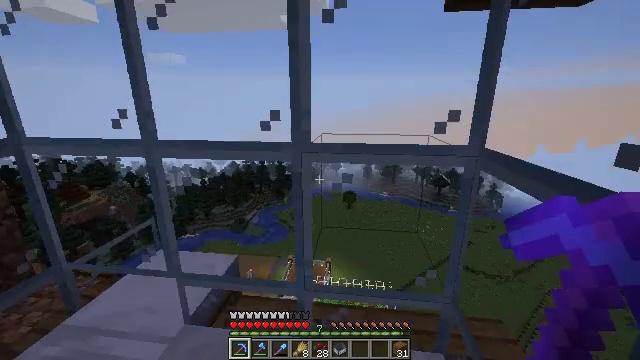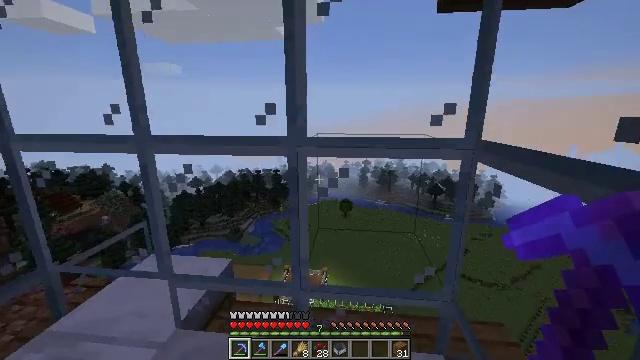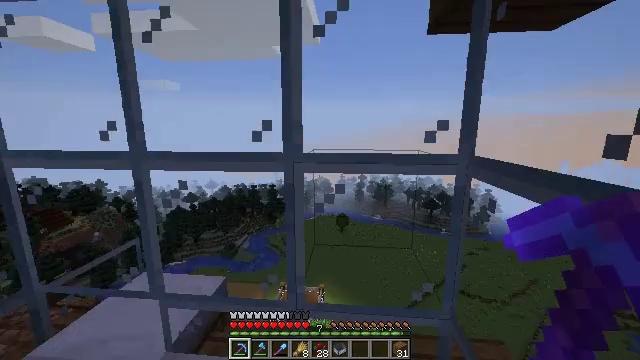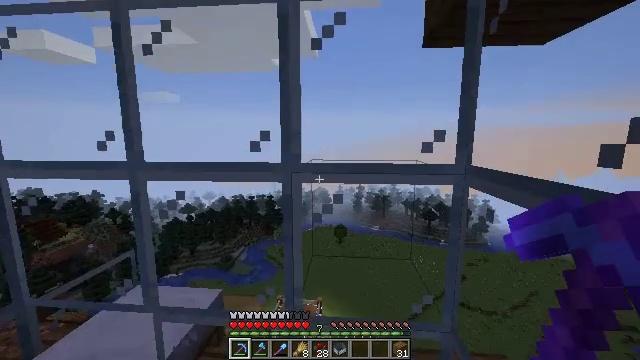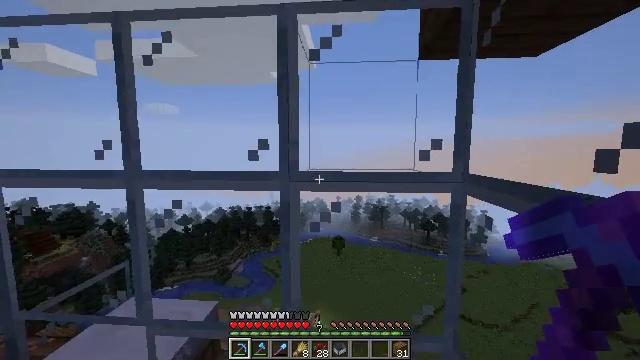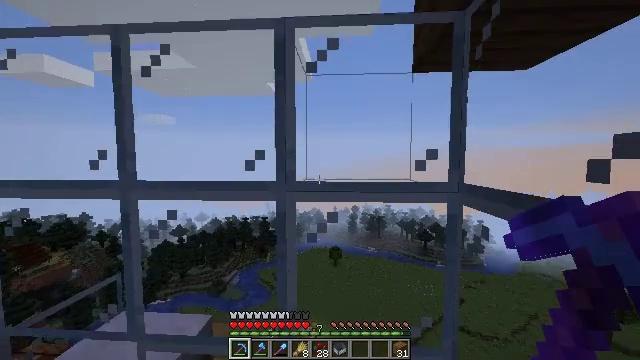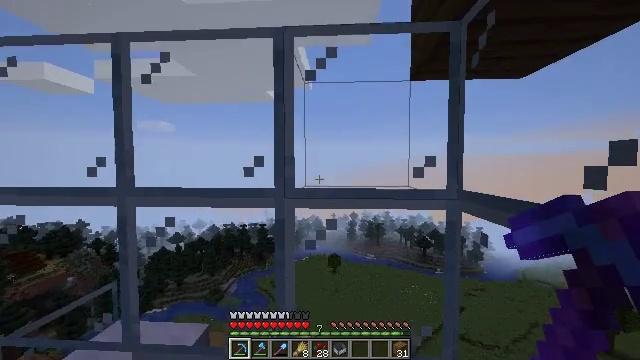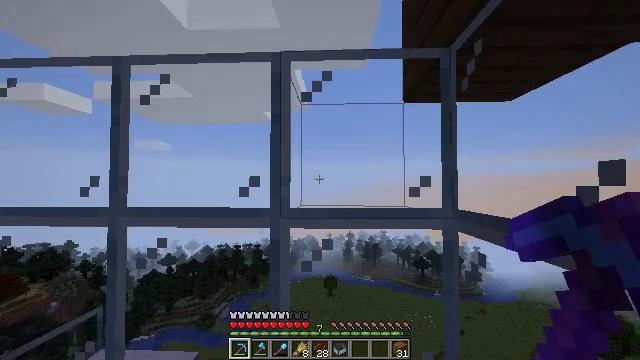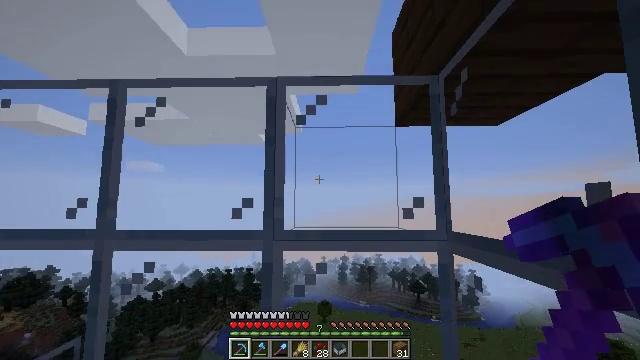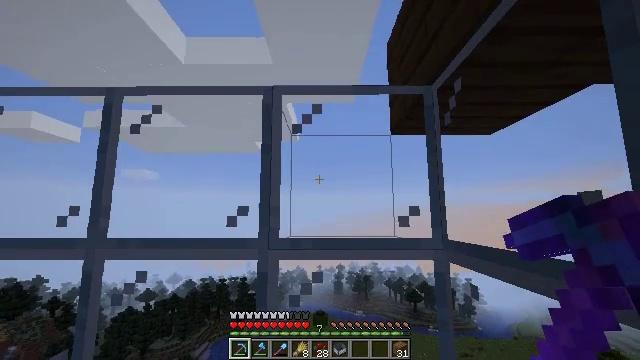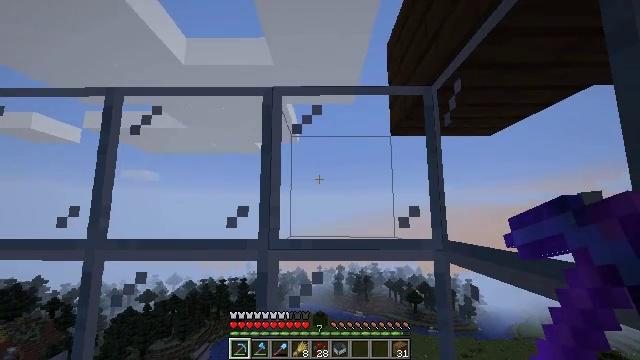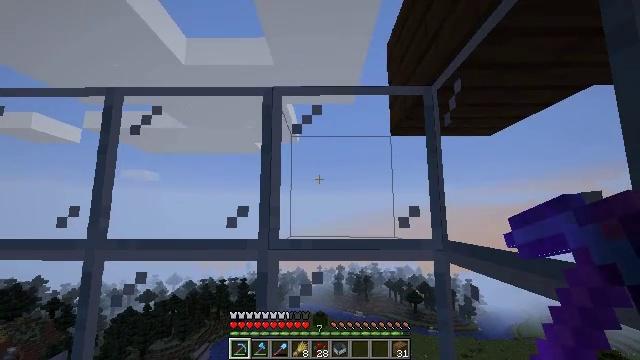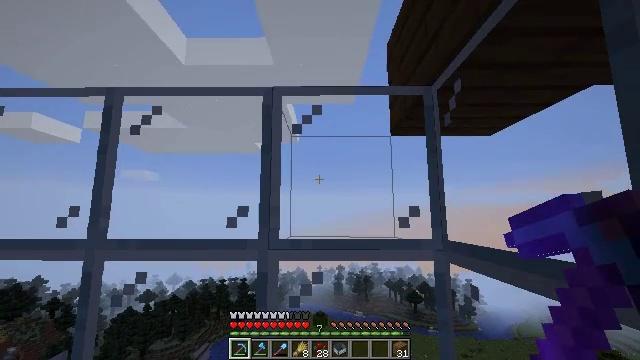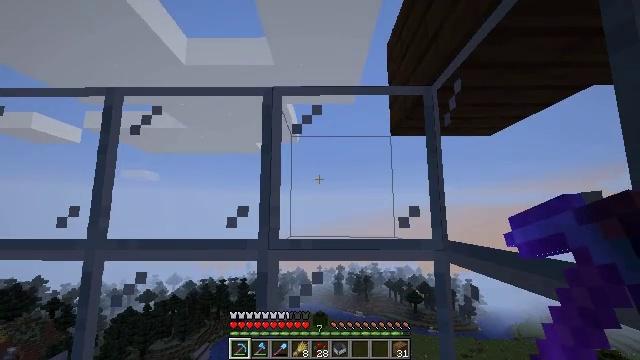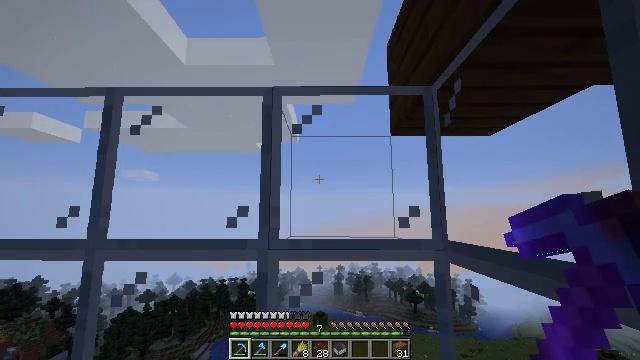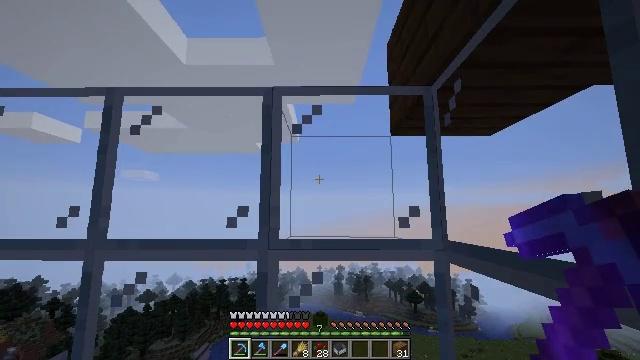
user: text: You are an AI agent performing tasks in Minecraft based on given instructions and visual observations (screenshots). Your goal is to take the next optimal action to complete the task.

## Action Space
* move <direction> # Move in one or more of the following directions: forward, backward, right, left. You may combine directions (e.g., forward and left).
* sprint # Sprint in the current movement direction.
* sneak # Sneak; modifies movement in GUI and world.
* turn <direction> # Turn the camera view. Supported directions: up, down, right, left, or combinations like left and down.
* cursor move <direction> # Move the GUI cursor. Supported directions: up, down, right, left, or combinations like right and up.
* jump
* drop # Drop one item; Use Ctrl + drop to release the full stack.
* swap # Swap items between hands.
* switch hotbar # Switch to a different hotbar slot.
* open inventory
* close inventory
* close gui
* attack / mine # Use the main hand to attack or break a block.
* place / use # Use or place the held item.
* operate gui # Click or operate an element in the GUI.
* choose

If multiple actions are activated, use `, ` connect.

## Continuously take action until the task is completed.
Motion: motion action
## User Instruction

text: Break the glass block.
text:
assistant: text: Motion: turn up
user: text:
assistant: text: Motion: turn up
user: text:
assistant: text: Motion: turn up
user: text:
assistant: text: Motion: turn up
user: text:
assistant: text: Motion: turn up
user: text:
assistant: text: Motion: turn up
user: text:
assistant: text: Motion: turn up
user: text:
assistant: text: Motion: turn right and up
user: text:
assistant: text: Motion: turn up
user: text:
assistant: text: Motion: no_op
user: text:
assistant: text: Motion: no_op
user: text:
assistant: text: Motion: no_op
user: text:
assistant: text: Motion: no_op
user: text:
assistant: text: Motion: no_op
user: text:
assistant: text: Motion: no_op
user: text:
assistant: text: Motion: no_op
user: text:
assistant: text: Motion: no_op
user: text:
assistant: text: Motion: no_op
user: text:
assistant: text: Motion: no_op
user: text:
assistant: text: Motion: attack / mine
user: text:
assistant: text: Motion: attack / mine
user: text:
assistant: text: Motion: attack / mine
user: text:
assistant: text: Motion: attack / mine
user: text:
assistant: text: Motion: attack / mine
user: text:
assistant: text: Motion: attack / mine
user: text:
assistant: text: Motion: attack / mine
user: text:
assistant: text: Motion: attack / mine
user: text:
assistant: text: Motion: attack / mine
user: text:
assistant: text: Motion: attack / mine
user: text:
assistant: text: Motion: attack / mine